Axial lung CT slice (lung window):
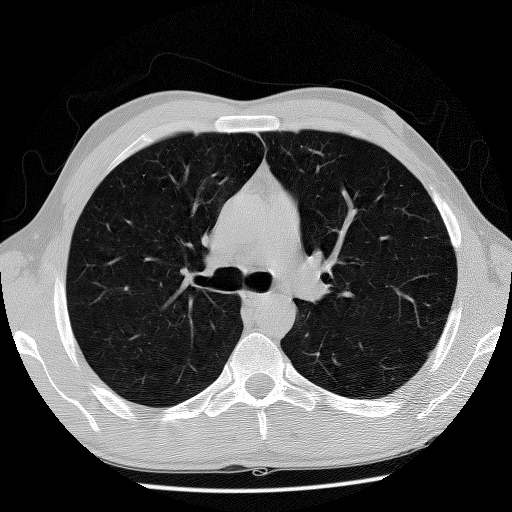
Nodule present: no